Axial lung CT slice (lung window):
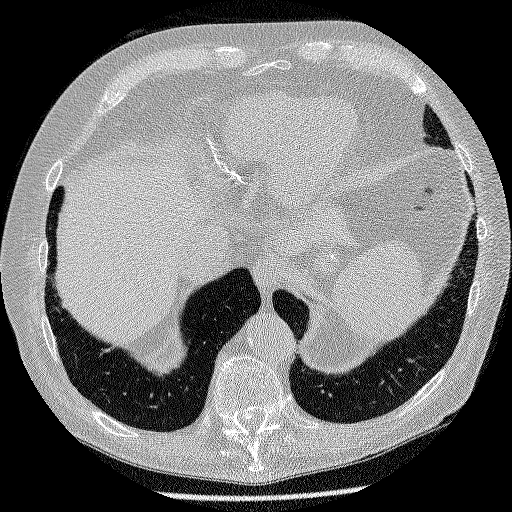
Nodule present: no